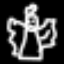
Label: angel